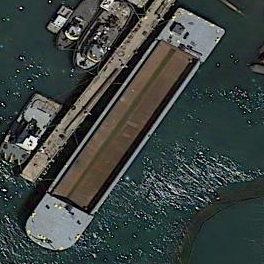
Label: civil